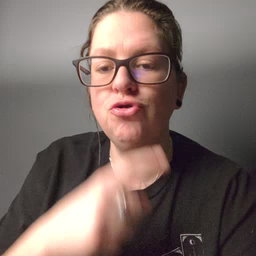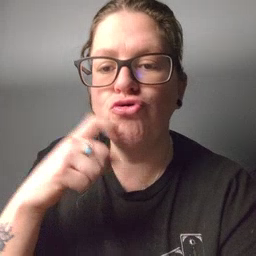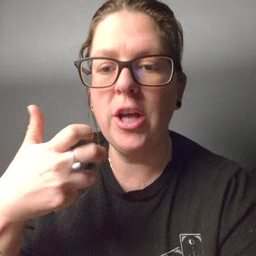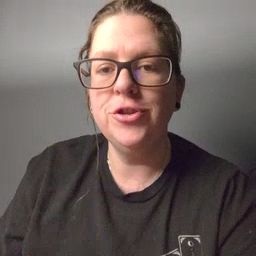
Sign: dryer